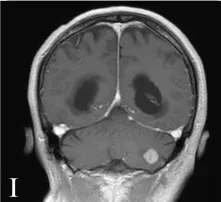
Pre-operative MRI of the brain. (G-I) MRI T1-weighted images with contrast demonstrating an enhancing lesion of the left cerebellar hemisphere.
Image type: radiology (mri)